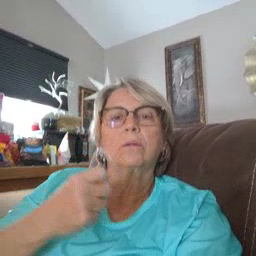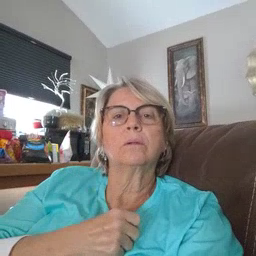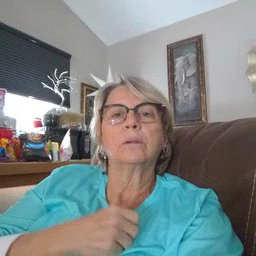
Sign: car